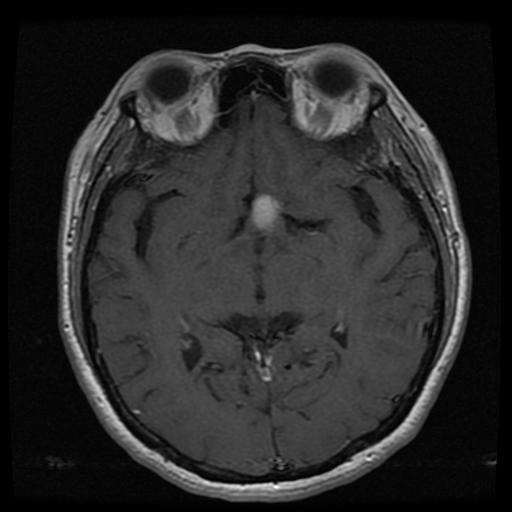
Label: pituitary